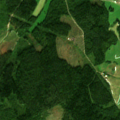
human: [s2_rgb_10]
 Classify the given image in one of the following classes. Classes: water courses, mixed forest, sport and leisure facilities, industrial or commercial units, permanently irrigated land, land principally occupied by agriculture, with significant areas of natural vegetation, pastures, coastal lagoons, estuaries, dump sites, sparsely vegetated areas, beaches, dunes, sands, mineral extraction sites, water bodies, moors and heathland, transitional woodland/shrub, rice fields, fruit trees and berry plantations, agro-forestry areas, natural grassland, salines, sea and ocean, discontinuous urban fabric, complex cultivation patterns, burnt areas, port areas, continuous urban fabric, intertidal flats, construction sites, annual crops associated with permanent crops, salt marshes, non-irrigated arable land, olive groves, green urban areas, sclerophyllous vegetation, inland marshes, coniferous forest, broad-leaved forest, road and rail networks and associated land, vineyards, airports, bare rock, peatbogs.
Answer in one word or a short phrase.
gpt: non-irrigated arable land, coniferous forest, mixed forest, transitional woodland/shrub